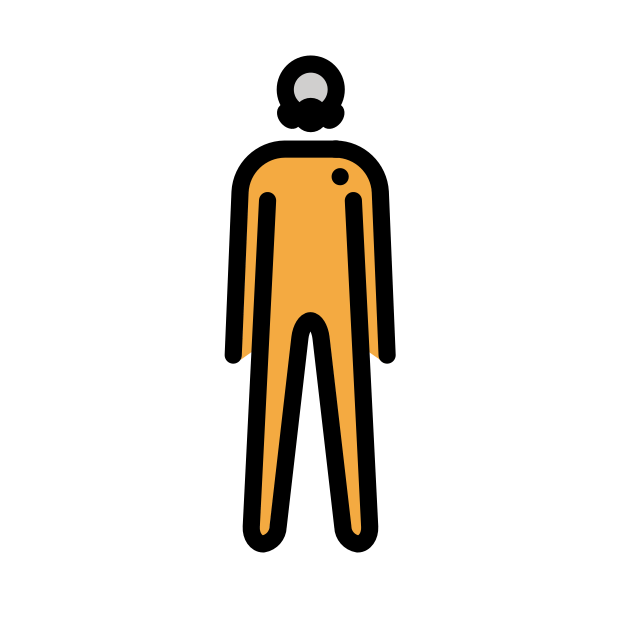
nuclear worker man